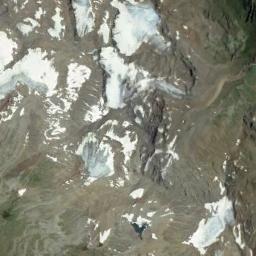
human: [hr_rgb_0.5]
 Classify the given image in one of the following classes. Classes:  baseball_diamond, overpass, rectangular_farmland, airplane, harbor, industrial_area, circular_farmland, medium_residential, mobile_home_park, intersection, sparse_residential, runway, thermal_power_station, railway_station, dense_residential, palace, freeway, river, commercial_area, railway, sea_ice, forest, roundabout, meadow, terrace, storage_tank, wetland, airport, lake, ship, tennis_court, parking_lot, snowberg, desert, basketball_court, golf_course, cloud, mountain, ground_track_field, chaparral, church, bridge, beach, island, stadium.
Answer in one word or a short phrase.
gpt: snowberg